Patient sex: M
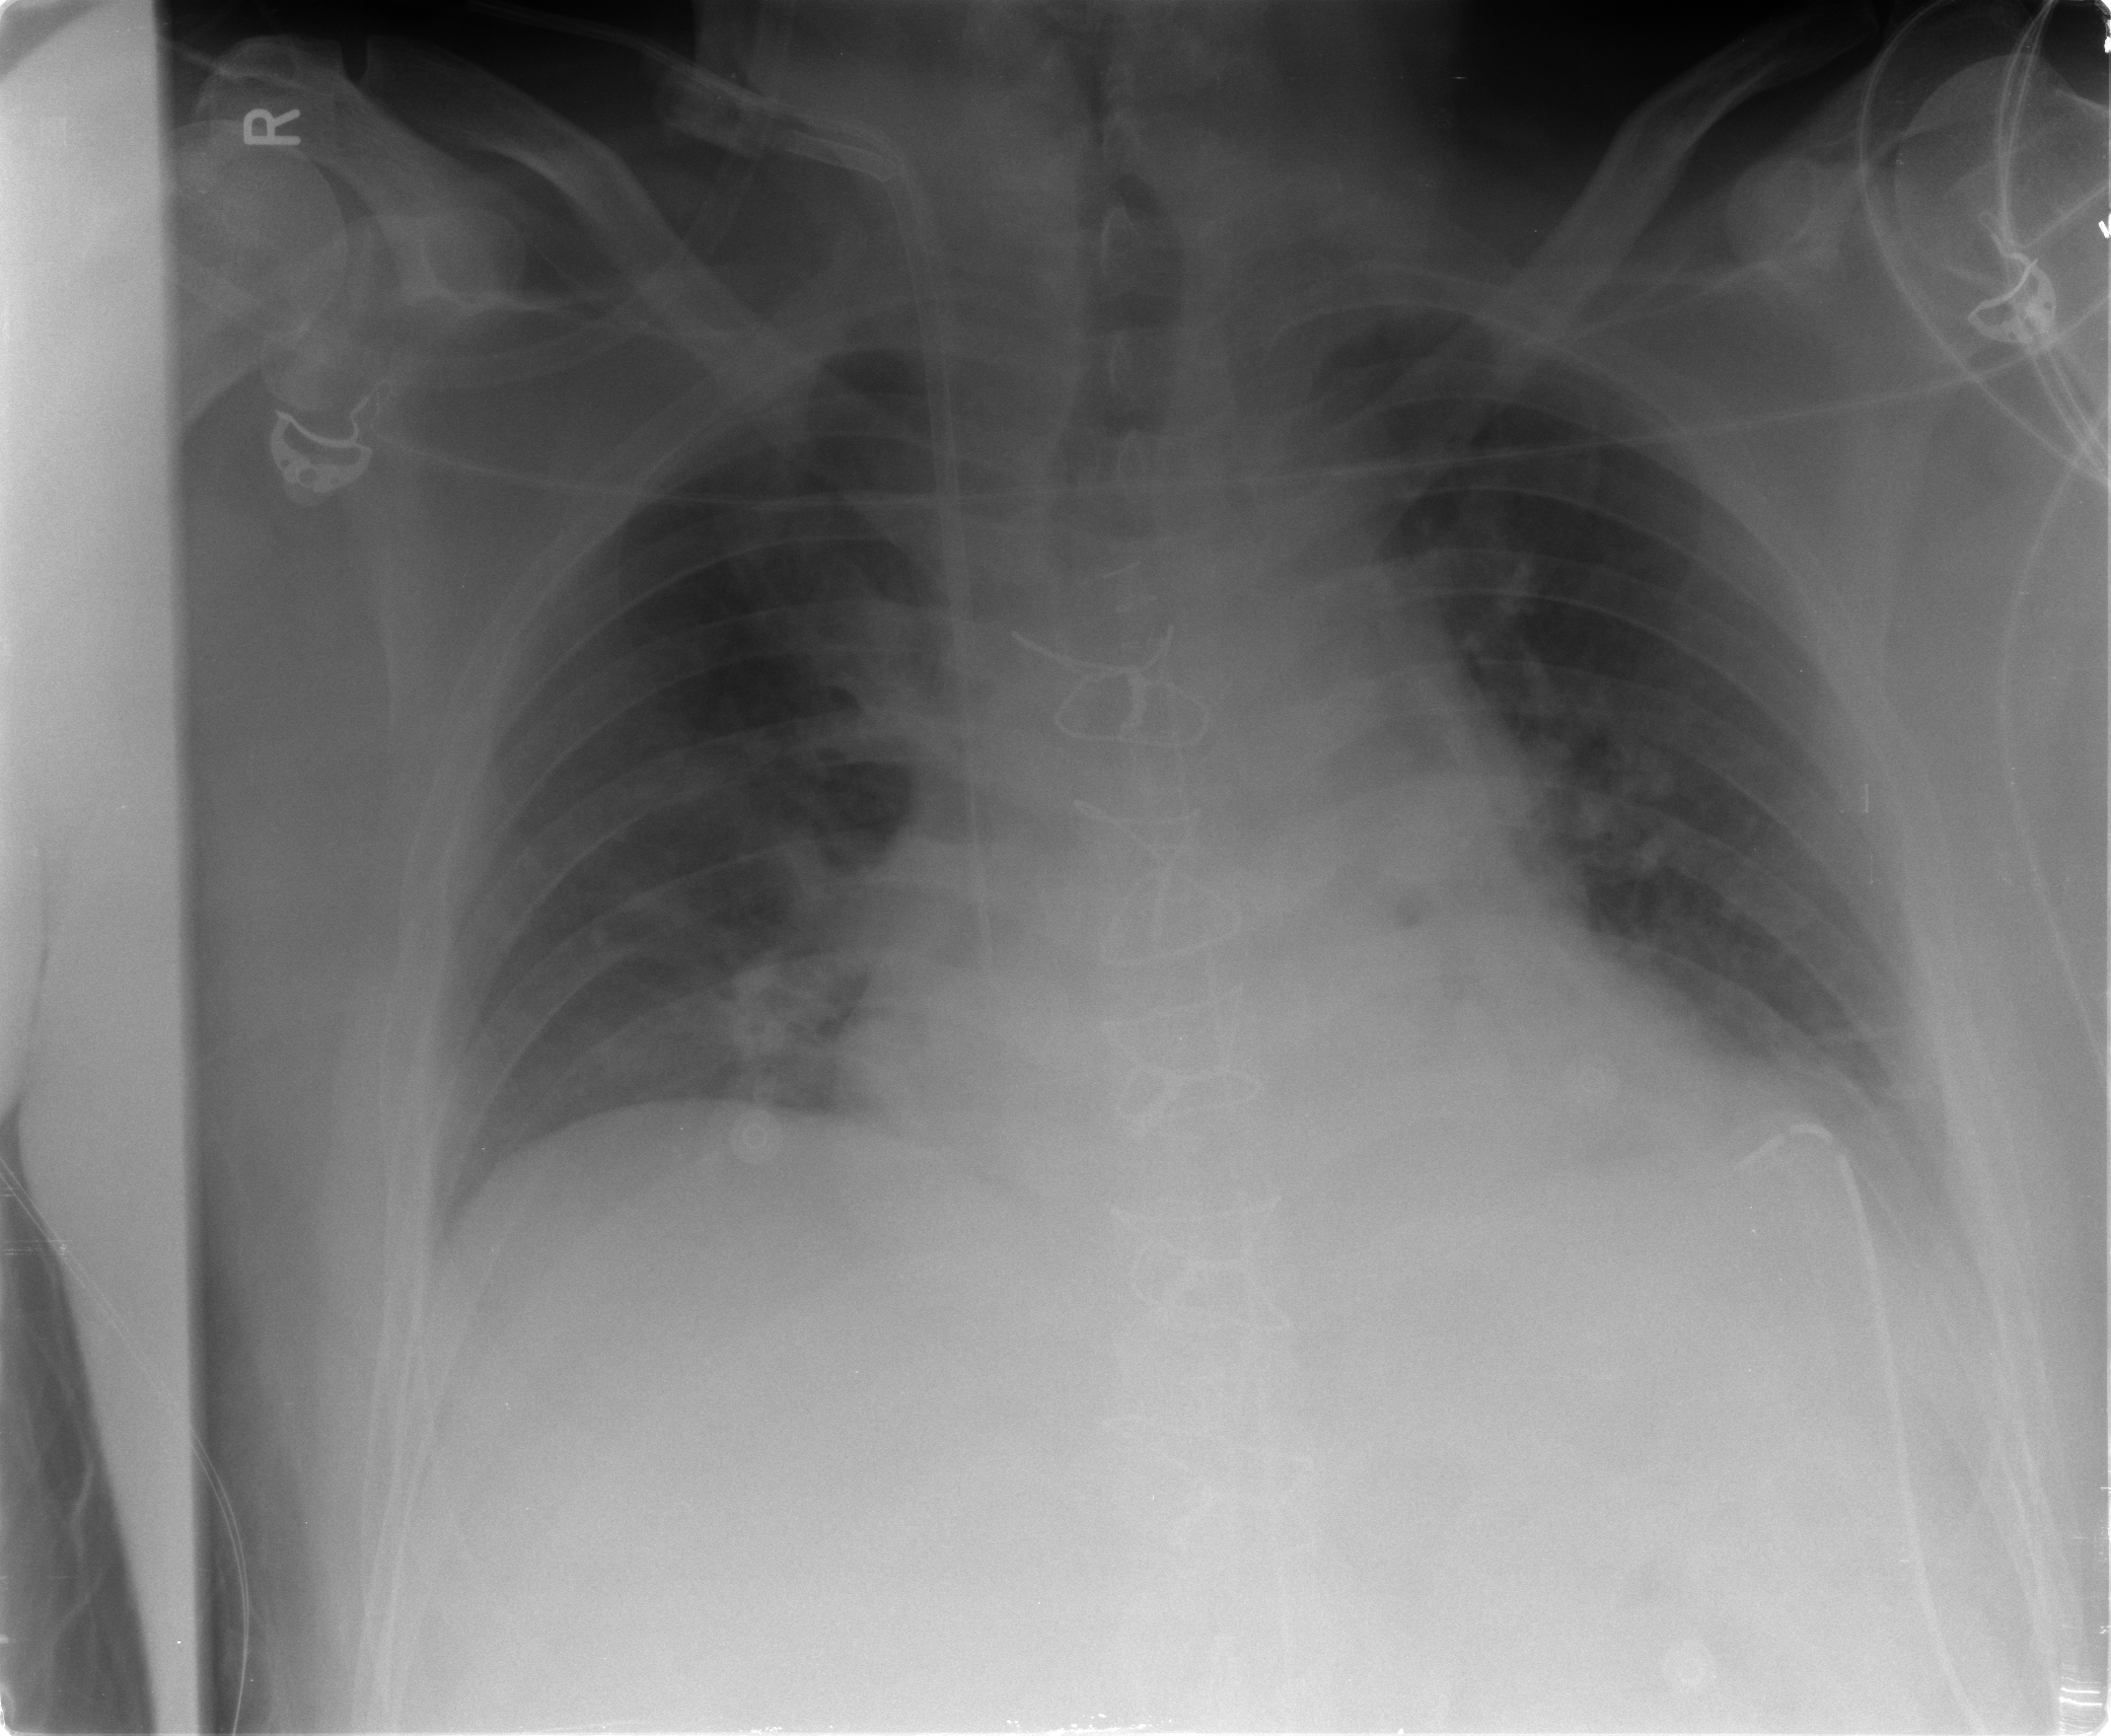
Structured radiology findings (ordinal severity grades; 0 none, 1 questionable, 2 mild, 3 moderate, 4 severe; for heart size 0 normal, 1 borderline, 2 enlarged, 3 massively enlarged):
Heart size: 2
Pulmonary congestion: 3
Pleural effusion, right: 0
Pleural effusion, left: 1
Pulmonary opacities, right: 2
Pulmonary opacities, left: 2
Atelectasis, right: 2
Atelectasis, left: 2